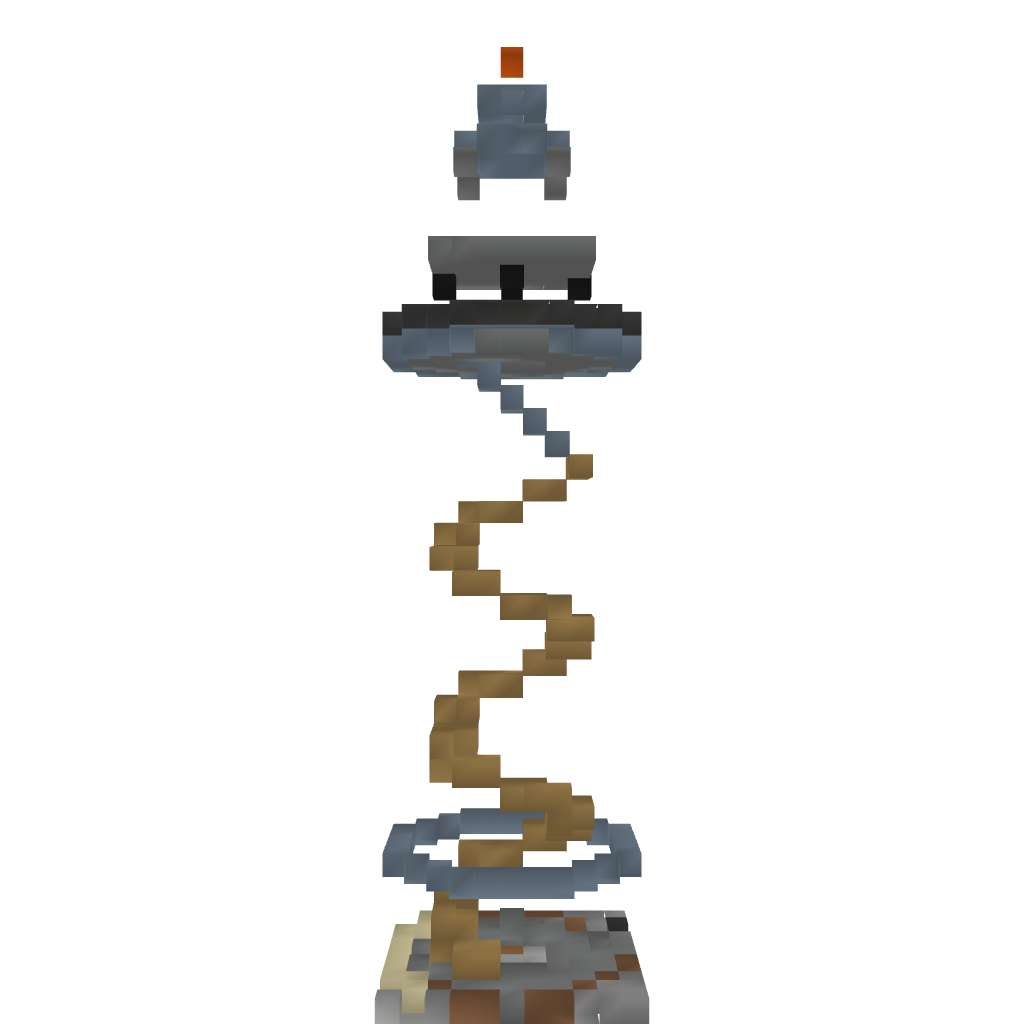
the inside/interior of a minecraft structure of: Lighthouse